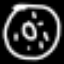
Label: donut